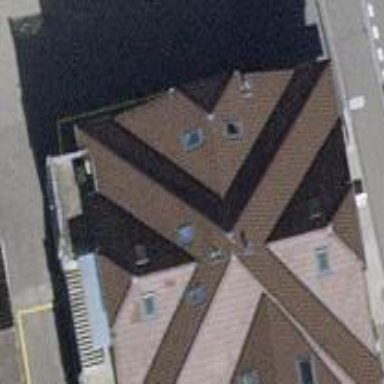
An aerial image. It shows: Building with tile roof.